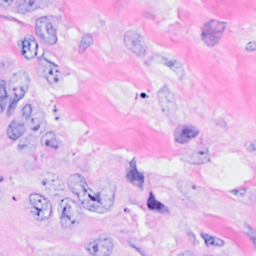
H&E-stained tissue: Breast